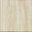
Piece: xx